Question: In a 3-row layout:
- - -
The problem is that as the main content expands, it squishes the header and footer rows:

'''
section {
display: flex;
flex-flow: column;
align-items: stretch;
height: 300px;
}
header {
flex: 0 1 auto;
background: tomato;
}
div {
flex: 1 1 auto;
background: gold;
overflow: auto;
}
footer {
flex: 0 1 60px;
background: lightgreen;
/* fixes the footer: min-height: 60px; */
}
'''
'''
<section>
<header>
header: sized to content
<br>(but is it really?)
</header>
<div>
main content: fills remaining space<br>
x<br>x<br>x<br>x<br>x<br>x<br>x<br>x<br>x<br>x<br>
<!-- uncomment to see it break - ->
x<br>x<br>x<br>x<br>x<br>x<br>x<br>x<br>x<br>
x<br>x<br>x<br>x<br>x<br>x<br>x<br>x<br>x<br>
x<br>x<br>x<br>x<br>x<br>x<br>x<br>x<br>x<br>
x<br>x<br>x<br>x<br>x<br>x<br>x<br>x<br>x<br>
<!-- -->
</div>
<footer>
footer: fixed height in px
</footer>
</section>
'''
- <URL>
I'm in the lucky situation that I can use the latest and greatest in CSS, disregarding legacy browsers. I thought I could use the flex layout to finally get rid of the old table-based layouts. For some reason, it's not doing what I want...
For the record, there are many related questions on SO about "filling the remaining height", but nothing that solves the problem I'm having with flex. Refs:
- <URL>-
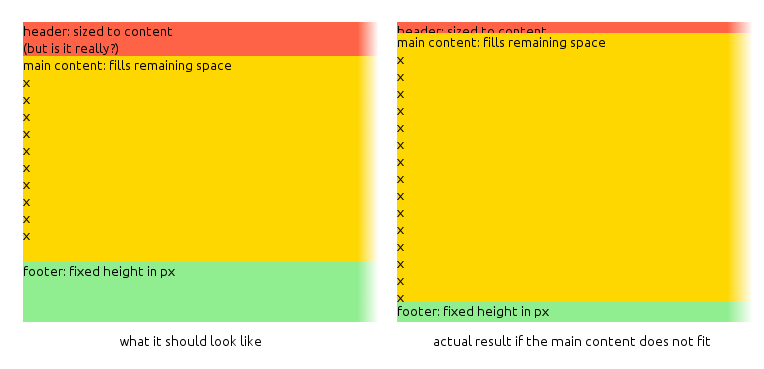
Answer: Make it simple : <URL>
'''
section {
display: flex;
flex-flow: column;
height: 300px;
}
header {
background: tomato;
/* no flex rules, it will grow */
}
div {
flex: 1; /* 1 and it will fill whole space left if no flex value are set to other children*/
background: gold;
overflow: auto;
}
footer {
background: lightgreen;
min-height: 60px; /* min-height has its purpose :) , unless you meant height*/
}
'''
'''
<section>
<header>
header: sized to content
<br/>(but is it really?)
</header>
<div>
main content: fills remaining space<br> x
<br>x<br>x<br>x<br>x<br>x<br>x<br>x<br>x<br>x<br>
<!-- uncomment to see it break -->
x<br>x<br>x<br>x<br>x<br>x<br>x<br>x<br>x<br> x
<br>x<br>x<br>x<br>x<br>x<br>x<br>x<br>x<br> x
<br>x<br>x<br>x<br>x<br>x<br>x<br>x<br>x<br> x
<br>x<br>x<br>x<br>x<br>x<br>x<br>x<br>x<br>
<!-- -->
</div>
<footer>
footer: fixed height in px
</footer>
</section>
'''
Full screen version
'''
section {
display: flex;
flex-flow: column;
height: 100vh;
}
header {
background: tomato;
/* no flex rules, it will grow */
}
div {
flex: 1;
/* 1 and it will fill whole space left if no flex value are set to other children*/
background: gold;
overflow: auto;
}
footer {
background: lightgreen;
min-height: 60px;
/* min-height has its purpose :) , unless you meant height*/
}
body {
margin: 0;
}
'''
'''
<section>
<header>
header: sized to content
<br/>(but is it really?)
</header>
<div>
main content: fills remaining space<br> x
<br>x<br>x<br>x<br>x<br>x<br>x<br>x<br>x<br>x<br>
<!-- uncomment to see it break -->
x<br>x<br>x<br>x<br>x<br>x<br>x<br>x<br>x<br> x
<br>x<br>x<br>x<br>x<br>x<br>x<br>x<br>x<br> x
<br>x<br>x<br>x<br>x<br>x<br>x<br>x<br>x<br> x
<br>x<br>x<br>x<br>x<br>x<br>x<br>x<br>x<br>
<!-- -->
</div>
<footer>
footer: fixed height in px
</footer>
</section>
'''